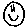
Label: smiley face